Question: When I click browse server in ckeditor the image browser popup doesnt appear.I am facing problem only in Google Chrome.I am using 18.0.1025.152 m verion of Google Chrome

I have made changes in ckeditor/plugins/popup/plugin.js
'''
try
{
// Chrome 18 is problematic, but it's not really needed here (#8855).
var ua = navigator.userAgent.toLowerCase();
if ( ua.indexOf('chrome/18' ) == -1 )
{
popupWindow.moveTo( left, top );
popupWindow.resizeTo( width, height );
}
popupWindow.focus();
popupWindow.location.href = url;
}
catch ( e )
{
popupWindow = window.open( url, null, options, true );
}
'''
I followed this link <URL>
But I am unable to resolve the issue.Can anyone help
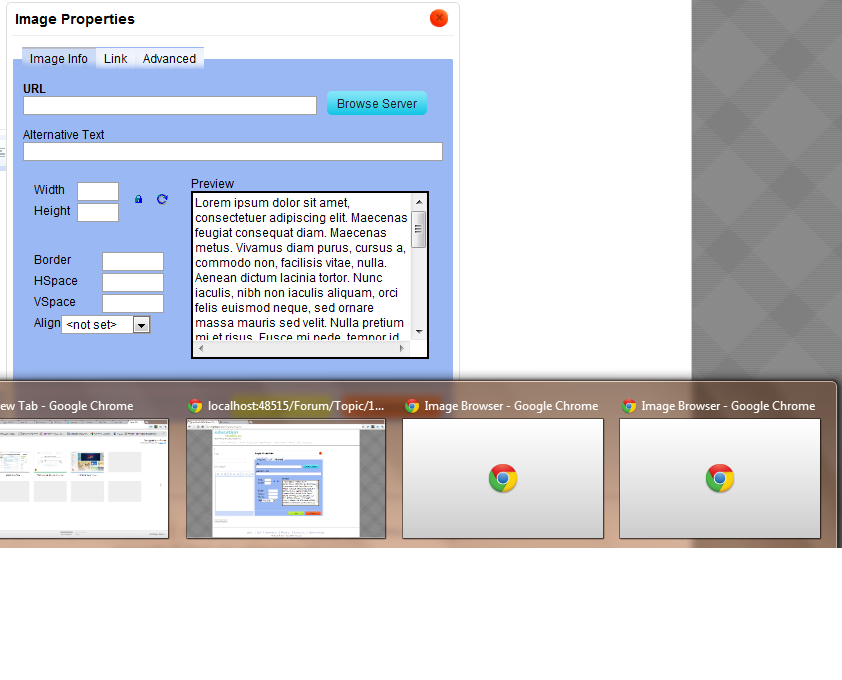
Answer: If you edit the source files you have to <URL> and get all the other bug fixes.